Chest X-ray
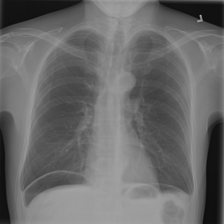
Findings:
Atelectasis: negative
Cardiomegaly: negative
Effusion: positive
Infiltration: negative
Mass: negative
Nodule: negative
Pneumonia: negative
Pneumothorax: negative
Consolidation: negative
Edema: negative
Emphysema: negative
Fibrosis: negative
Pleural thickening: negative
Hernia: negative